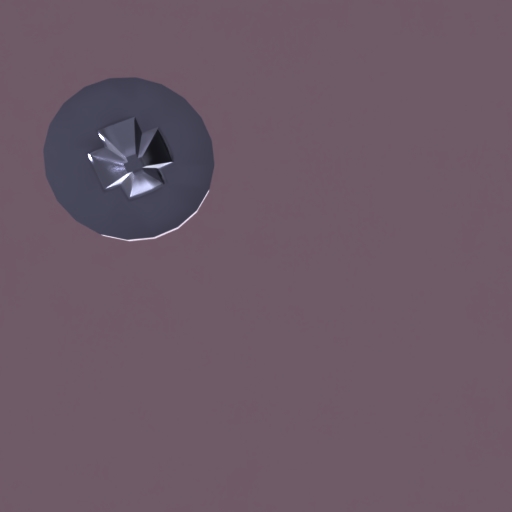
Label: screw